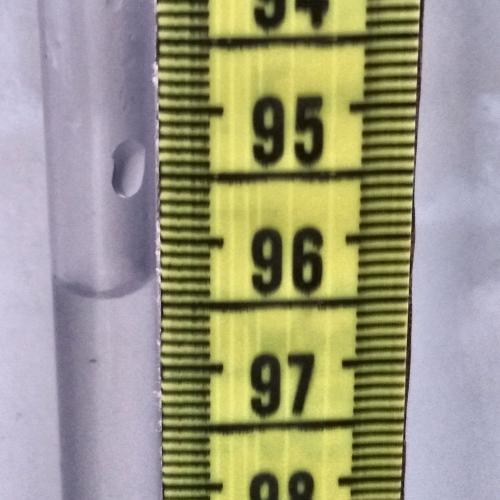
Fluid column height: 96.4 cm